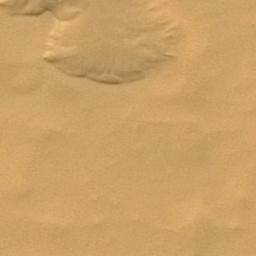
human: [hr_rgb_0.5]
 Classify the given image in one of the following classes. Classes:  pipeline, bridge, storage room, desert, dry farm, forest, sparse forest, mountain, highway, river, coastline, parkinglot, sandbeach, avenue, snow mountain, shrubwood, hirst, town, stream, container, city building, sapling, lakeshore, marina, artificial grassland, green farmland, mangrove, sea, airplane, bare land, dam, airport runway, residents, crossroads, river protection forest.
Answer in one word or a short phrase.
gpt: desert